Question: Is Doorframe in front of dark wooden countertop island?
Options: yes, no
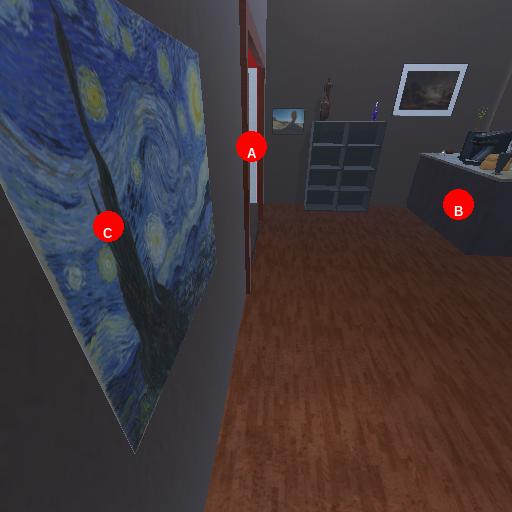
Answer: yes